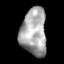
Tissue: lung
Cell type: T cells
Senescence score: 0.2201
Nuclear area (px): 1200
Mean DAPI intensity: 166.607